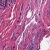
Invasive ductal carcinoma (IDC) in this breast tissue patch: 0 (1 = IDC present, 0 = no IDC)